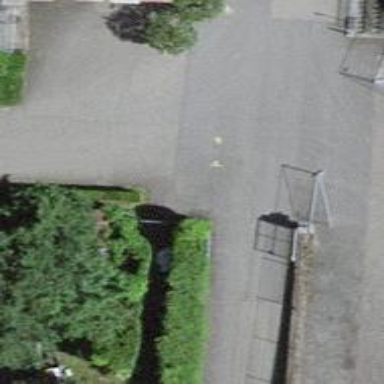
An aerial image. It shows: Gate.